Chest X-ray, AP view. Patient: 23 years old, sex F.
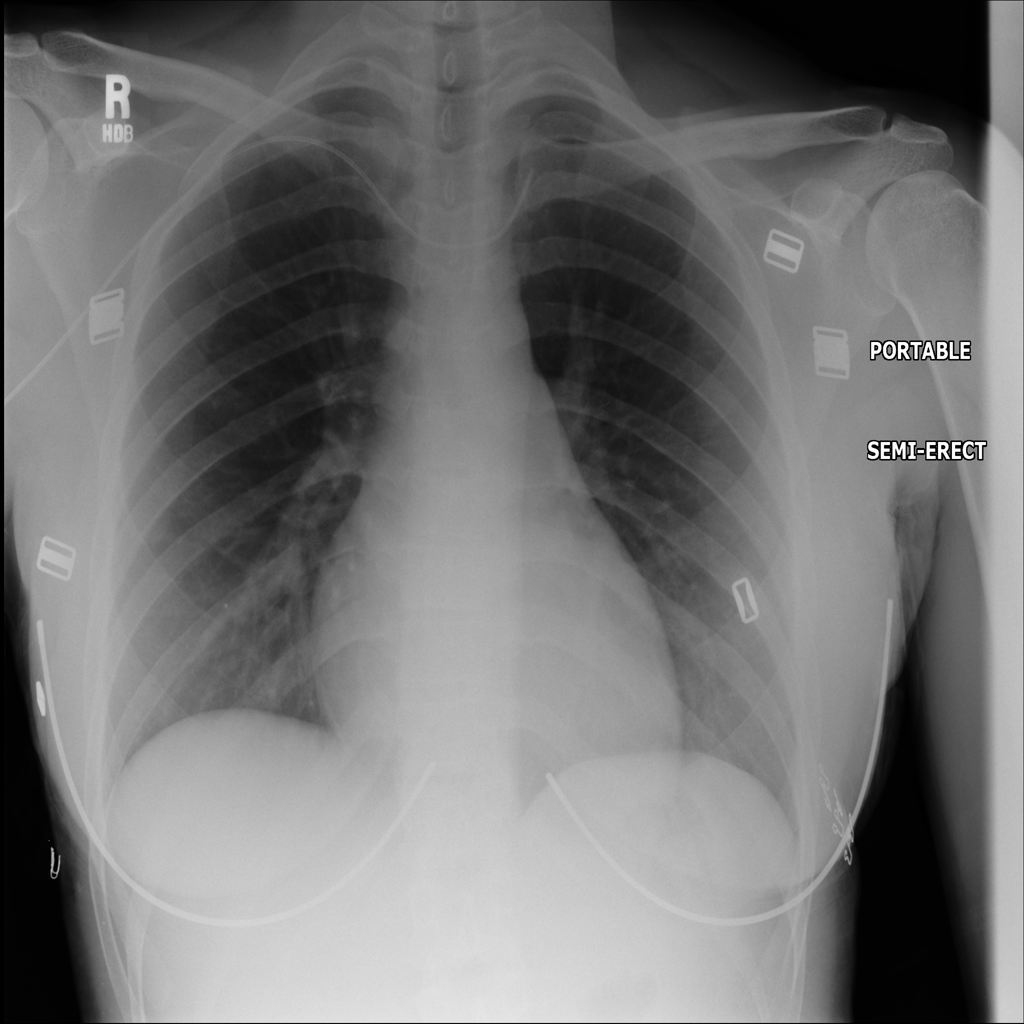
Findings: No Finding